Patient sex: M
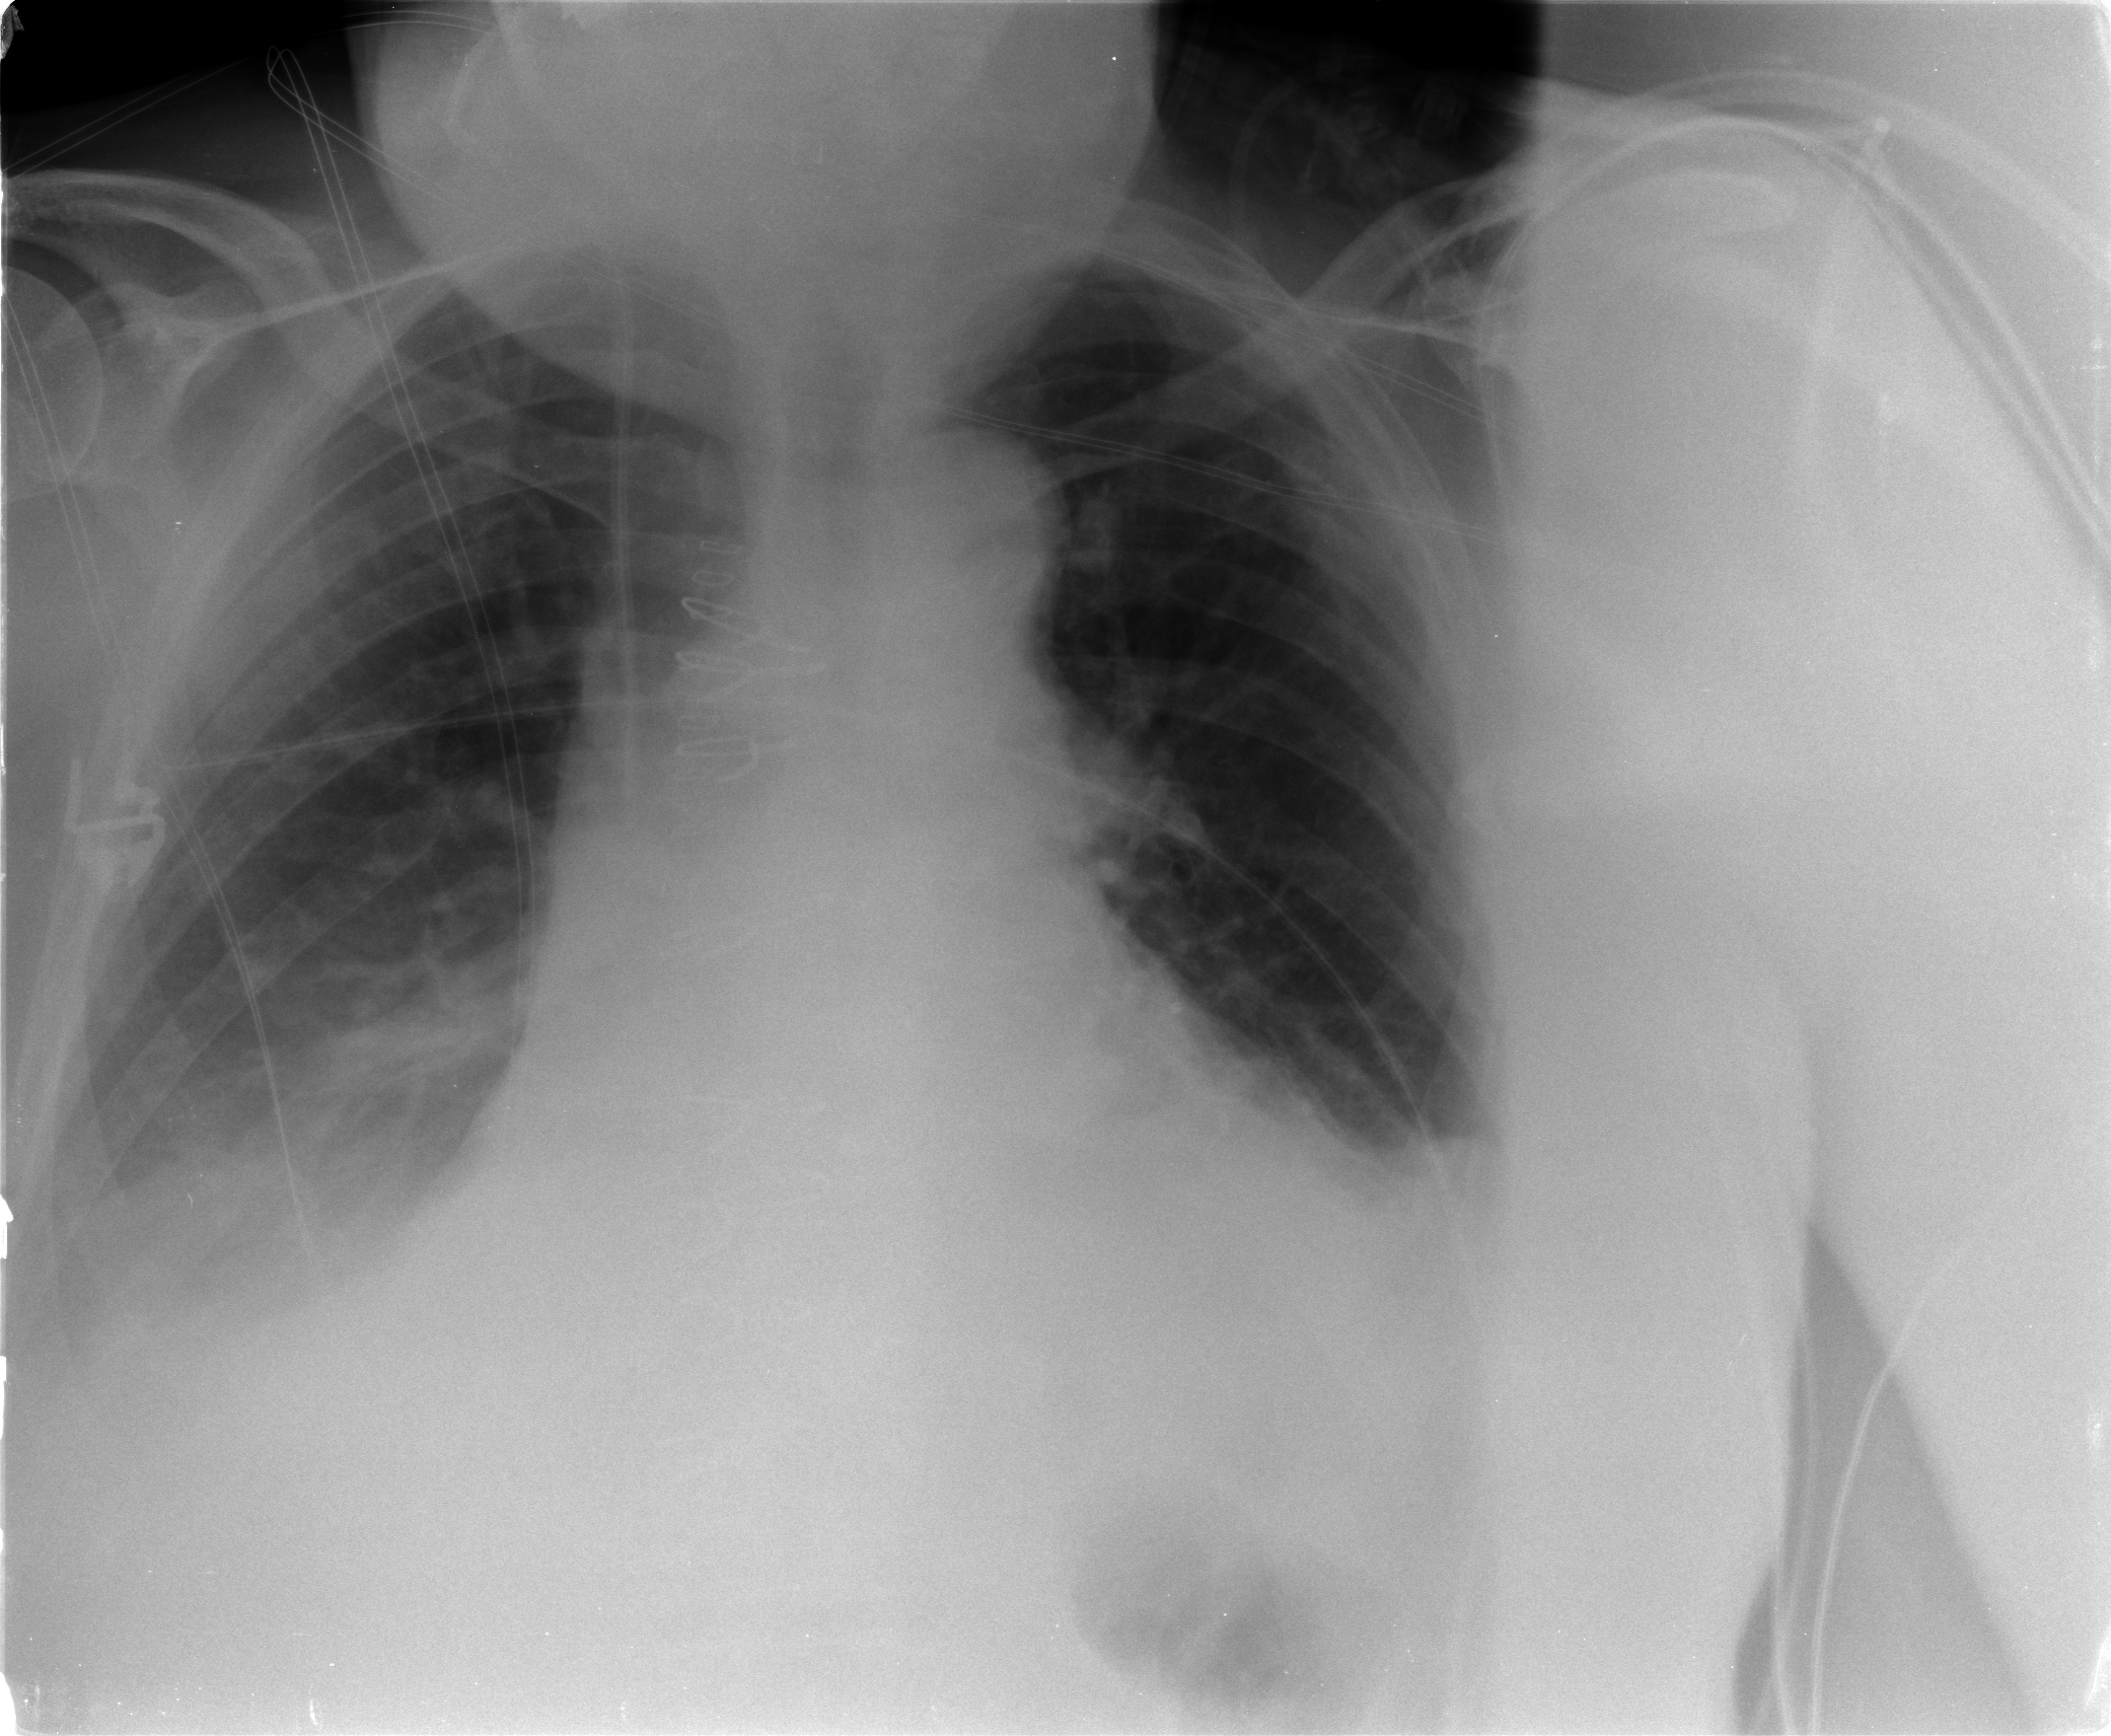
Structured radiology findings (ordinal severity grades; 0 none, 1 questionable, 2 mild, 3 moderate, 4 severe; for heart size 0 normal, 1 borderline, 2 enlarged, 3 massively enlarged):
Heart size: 2
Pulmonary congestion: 1
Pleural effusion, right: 2
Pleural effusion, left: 2
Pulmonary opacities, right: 0
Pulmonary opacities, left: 0
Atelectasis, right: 2
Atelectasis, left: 2